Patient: sex F, age 65
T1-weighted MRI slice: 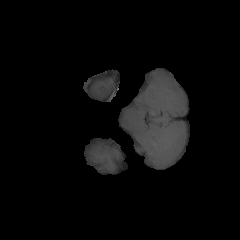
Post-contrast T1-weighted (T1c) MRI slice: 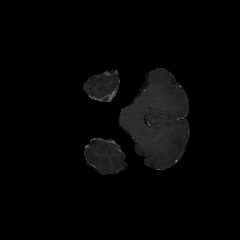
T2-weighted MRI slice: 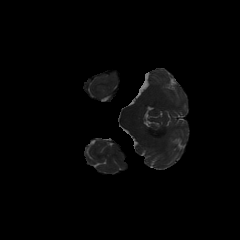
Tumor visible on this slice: no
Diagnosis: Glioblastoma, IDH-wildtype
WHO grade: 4